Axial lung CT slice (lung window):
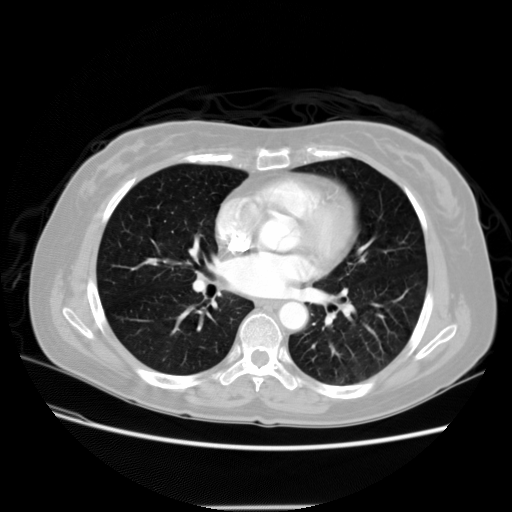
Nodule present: no